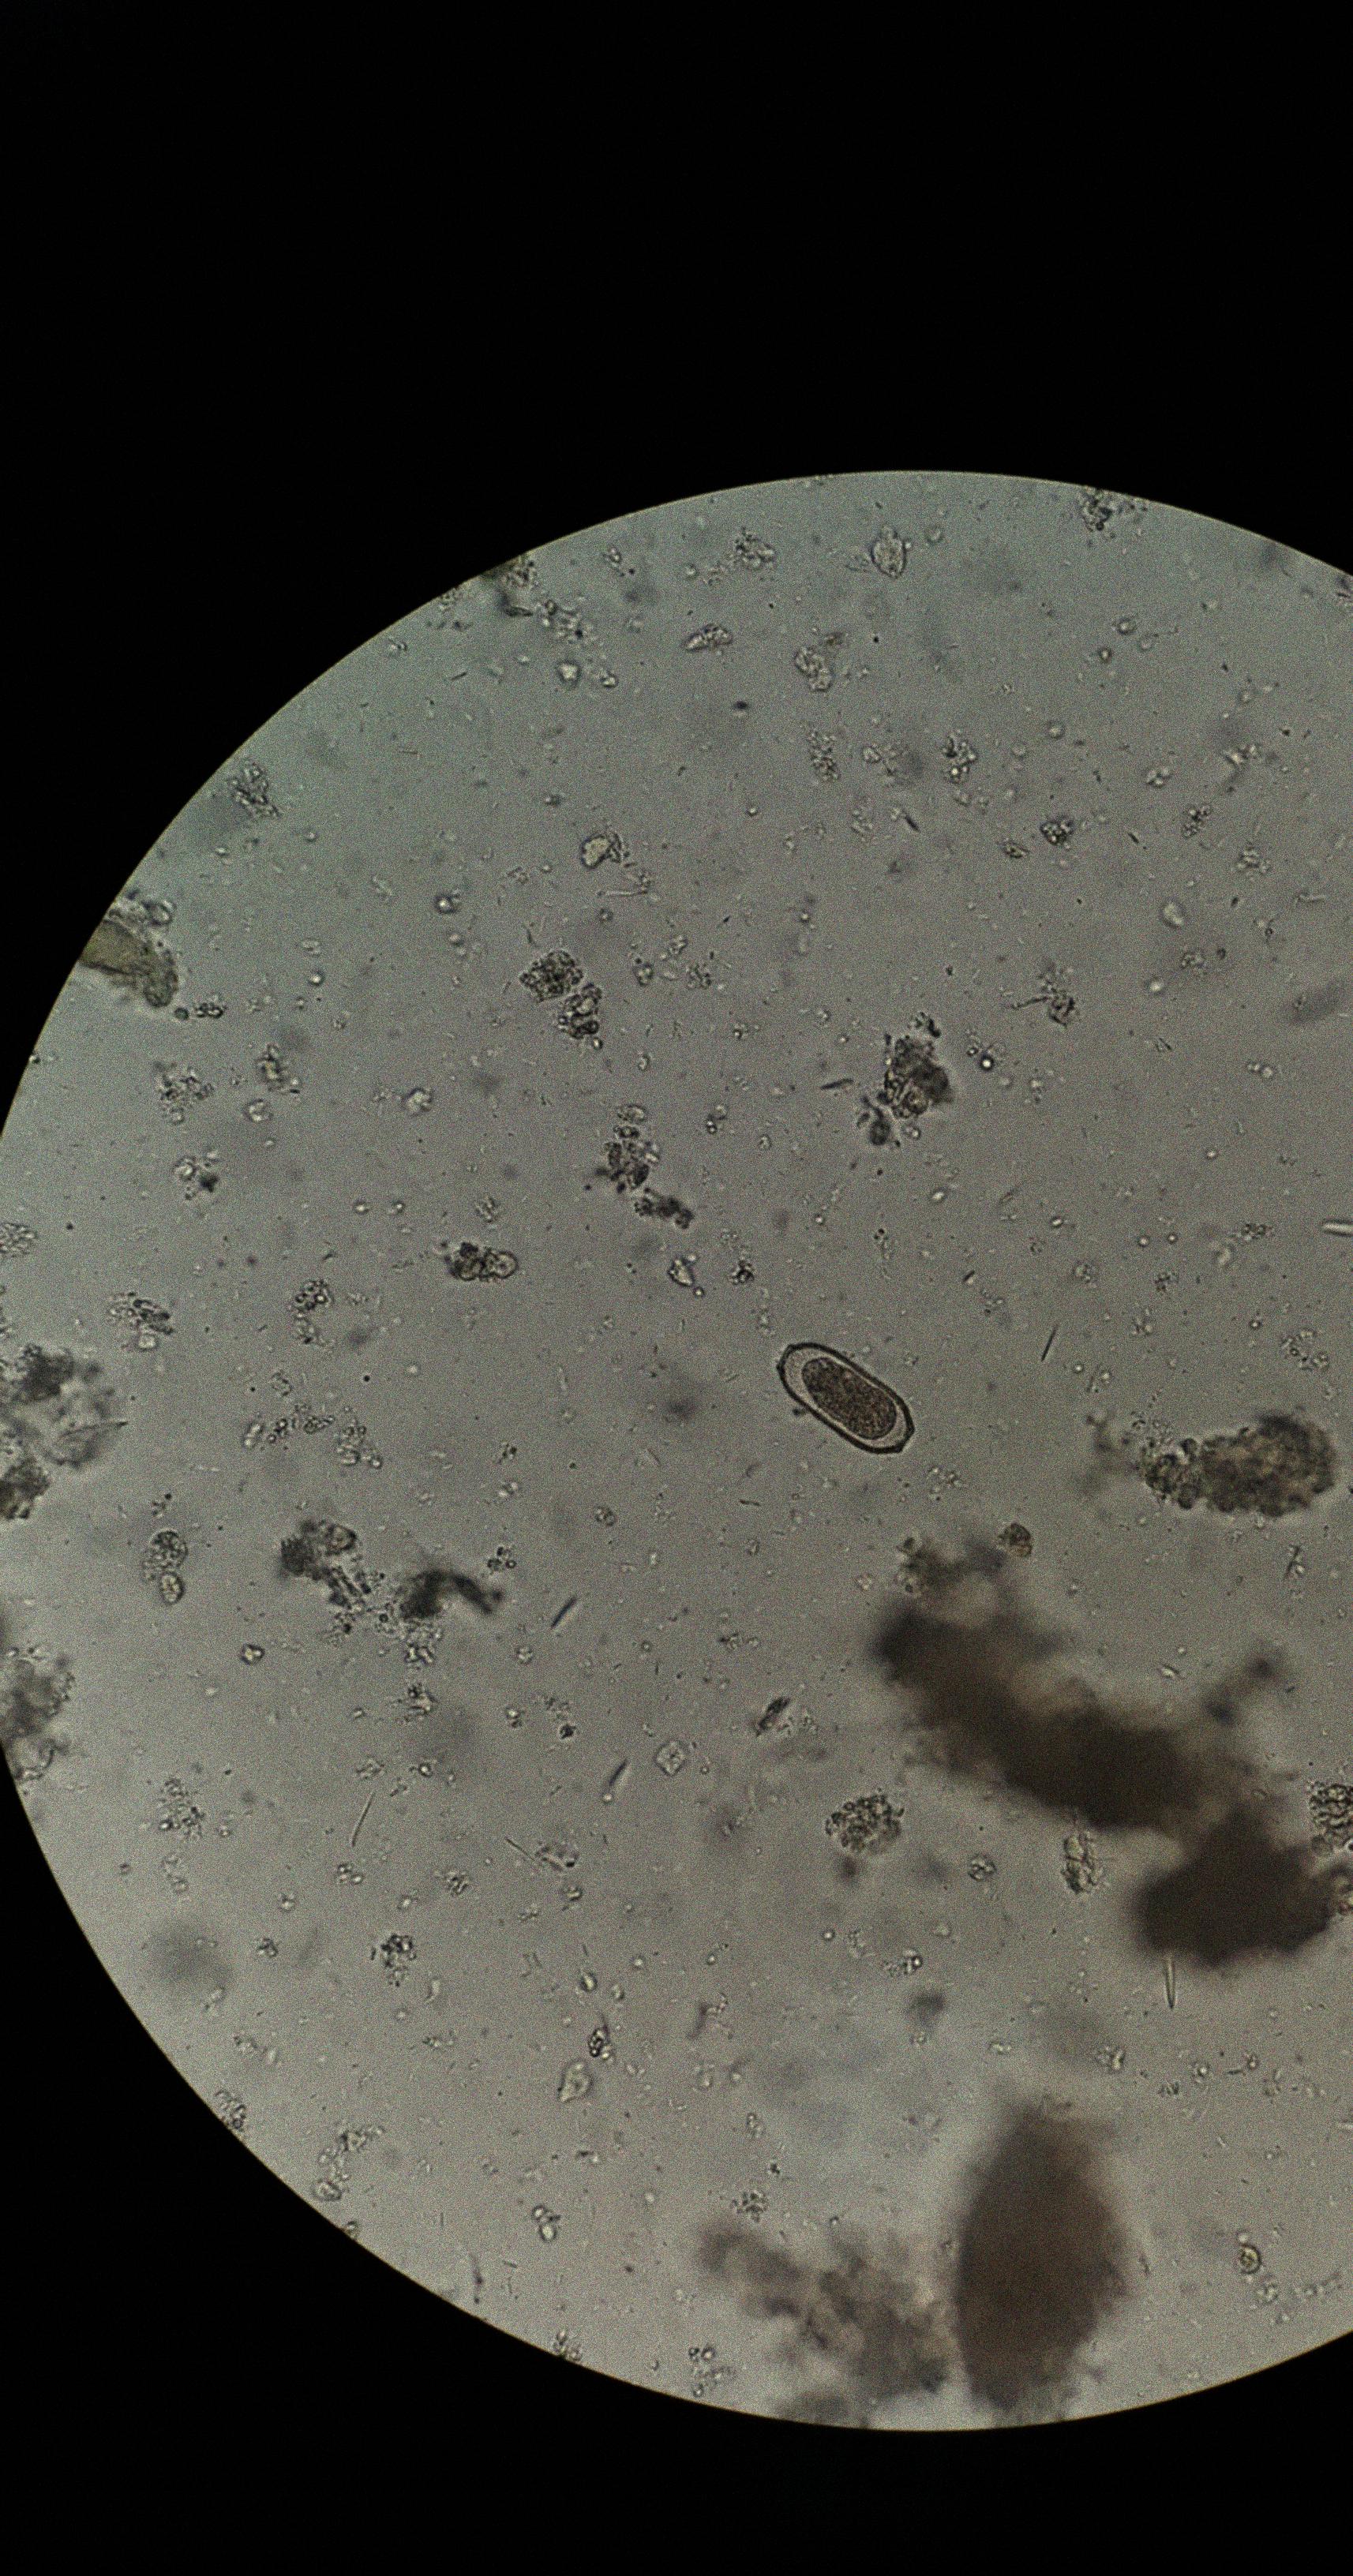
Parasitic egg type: Capillaria philippinensis